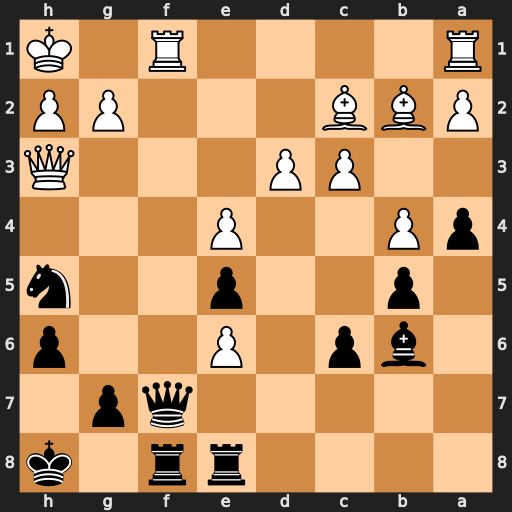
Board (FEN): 4rr1k/5qp1/1bp1P2p/1p2p2n/pP2P3/2PP3Q/PBB3PP/R4R1K
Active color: b
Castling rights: -
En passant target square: -
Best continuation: Qxf1+ Rxf1 Rxf1#